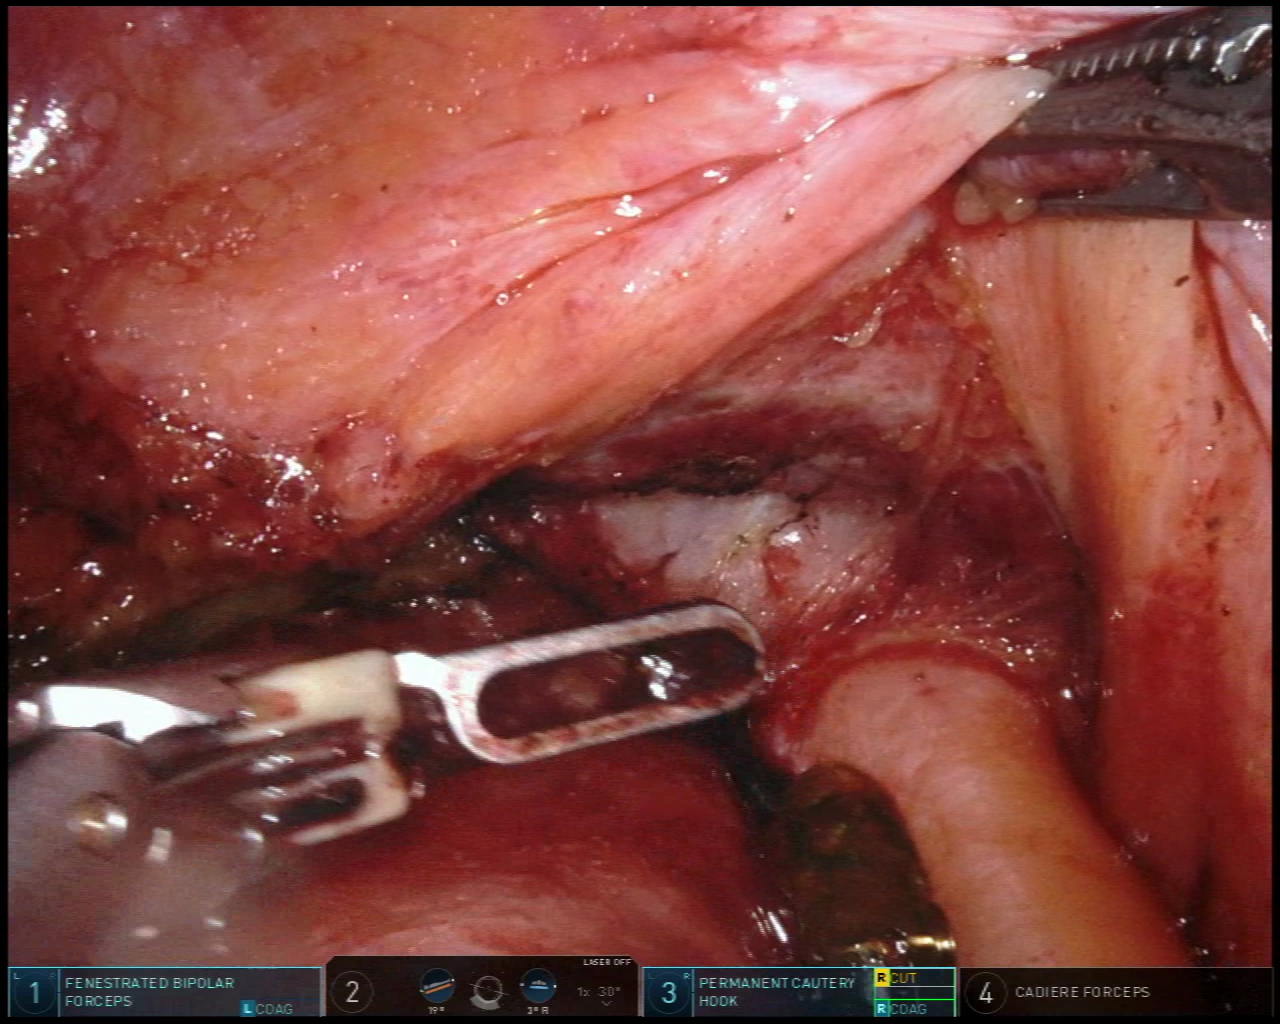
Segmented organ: vesicular_glands
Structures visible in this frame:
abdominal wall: no
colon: no
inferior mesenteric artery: no
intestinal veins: no
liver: no
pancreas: no
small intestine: no
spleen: no
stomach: no
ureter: no
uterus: no
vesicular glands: yes